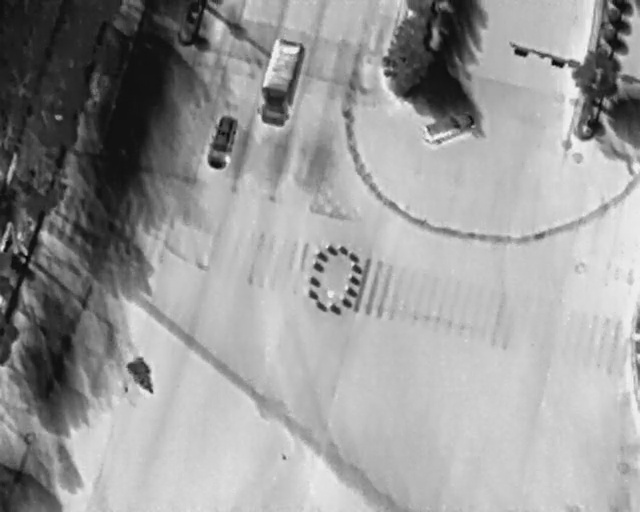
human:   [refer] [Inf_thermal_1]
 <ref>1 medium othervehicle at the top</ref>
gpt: <box>[[36, 12, 50, 19, 14]]</box>

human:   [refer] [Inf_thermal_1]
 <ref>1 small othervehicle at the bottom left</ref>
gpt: <box>[[18, 71, 25, 75, 150]]</box>